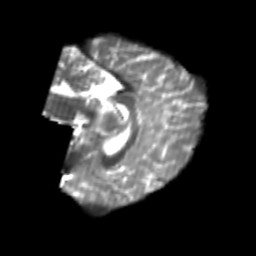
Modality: T2w
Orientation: sagittal
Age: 22
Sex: female
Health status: healthy
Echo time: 0.074 s